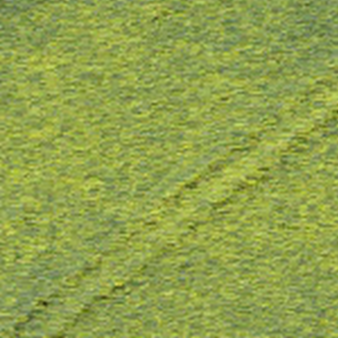
Label: other